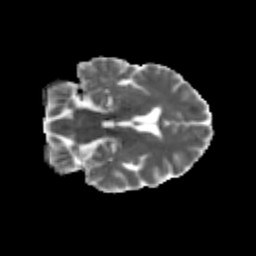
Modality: MD
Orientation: coronal
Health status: ill
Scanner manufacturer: siemens
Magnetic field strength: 3 T
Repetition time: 13.7 s
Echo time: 0.098 s